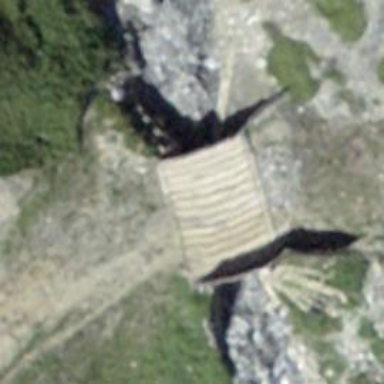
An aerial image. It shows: Bridge over track with grade3 tracktype. The track is specifically for downhill and has intermediate difficulty level.